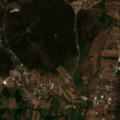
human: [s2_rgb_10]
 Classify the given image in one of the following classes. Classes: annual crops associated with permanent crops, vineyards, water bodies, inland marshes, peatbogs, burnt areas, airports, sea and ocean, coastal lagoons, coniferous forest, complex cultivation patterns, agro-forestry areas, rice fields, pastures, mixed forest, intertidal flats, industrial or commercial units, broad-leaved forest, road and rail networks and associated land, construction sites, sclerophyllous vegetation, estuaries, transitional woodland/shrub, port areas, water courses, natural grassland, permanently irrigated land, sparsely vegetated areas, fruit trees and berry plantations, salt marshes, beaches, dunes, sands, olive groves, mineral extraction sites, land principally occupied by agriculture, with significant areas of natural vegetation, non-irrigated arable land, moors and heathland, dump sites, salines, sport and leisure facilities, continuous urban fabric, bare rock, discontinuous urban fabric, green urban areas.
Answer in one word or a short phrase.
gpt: discontinuous urban fabric, vineyards, olive groves, complex cultivation patterns, coniferous forest, sclerophyllous vegetation, transitional woodland/shrub